Question: I have a python script I want to pack into '.exe' file for the ease of use. The python script makes extensive use of Tkinter module for nice GUI. I've packed it first into '.exe' using pyinstaller and the guide outlied here - <URL>
I have two problems. First is that my script makes use of FlowCal module, which doesn't come with Python's pyinstaller (I've made script using Spyder, and I'm using Python 3.8. to compile using pyinstaller) - so I installed FlowCal with 'pip install FlowCal' so Python gets it too (I think that's how it works? Not too sure). But then FlowCal is dependent on various sklearn modules, and it would be a headache to install modules, compile to exe, then check if it works over and over. Is there a way that ALL modules script uses (and ALL modules that imported modules use) are compiled into the script?
Second problem is that alongside GUI I get another window. Picture included. How do I remove that window?

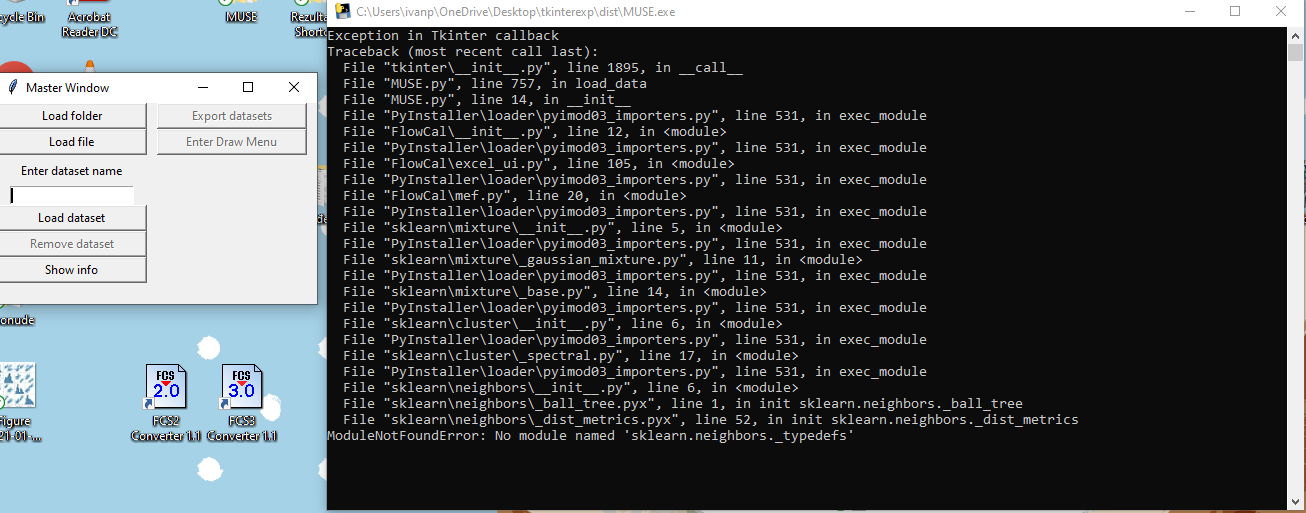
Answer: Another thing you can do without any hassle is using auto-py-to-exe. This will generate .exe from .py with writing command, just clicking some buttons in a GUI. For this, you have to give the command: 'pip install auto-py-to-exe' in command prompt or PowerShell, whatever you like most. After successfully installing auto-py-to-exe, give the command 'auto-py-to-exe' in your command prompt. Then give the necessary informations, and get your generated executable file!